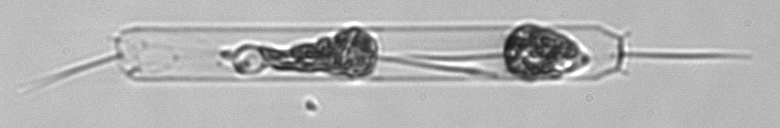
Label: Ditylum_brightwellii